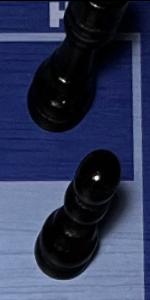
Label: Pawn_Black